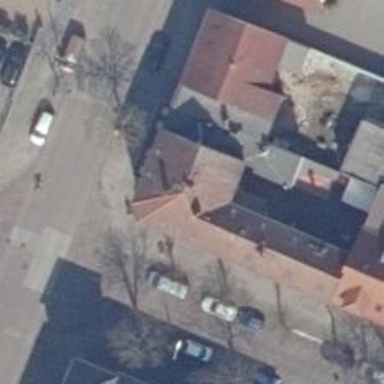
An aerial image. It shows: Fast food establishment.